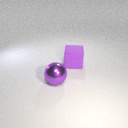
large purple rubber cube to the right of large purple metal sphere